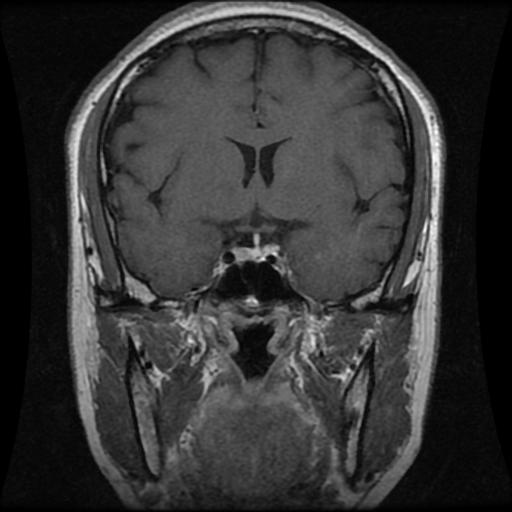
Label: pituitary